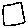
Label: square